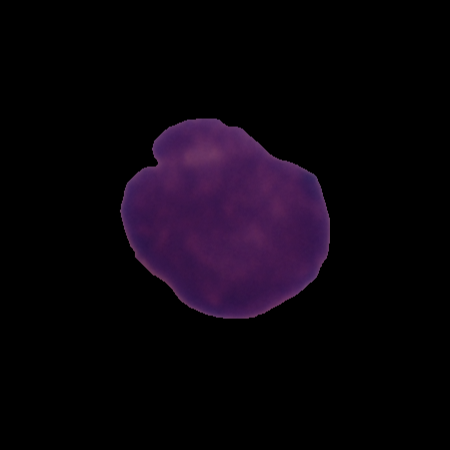
Label: healthy